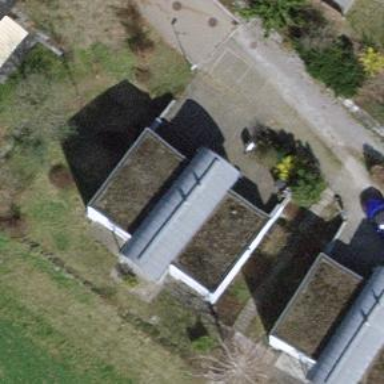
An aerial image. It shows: Terrace building.